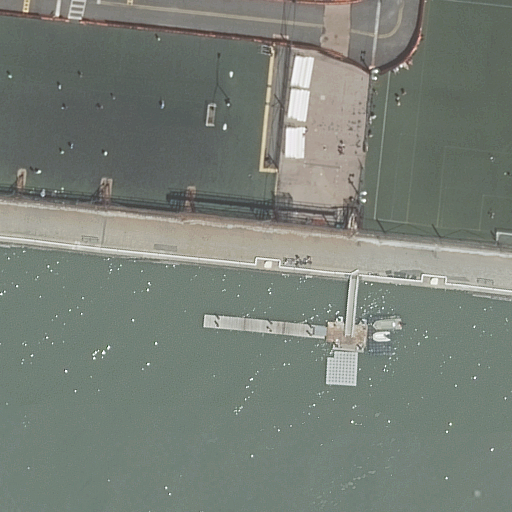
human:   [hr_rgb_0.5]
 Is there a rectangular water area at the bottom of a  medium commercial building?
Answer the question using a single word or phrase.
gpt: no

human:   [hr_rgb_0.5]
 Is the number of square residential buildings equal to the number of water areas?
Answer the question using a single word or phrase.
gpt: no

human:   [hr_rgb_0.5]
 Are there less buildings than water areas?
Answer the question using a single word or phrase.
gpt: no

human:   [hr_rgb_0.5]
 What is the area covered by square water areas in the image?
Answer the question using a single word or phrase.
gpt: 0m2

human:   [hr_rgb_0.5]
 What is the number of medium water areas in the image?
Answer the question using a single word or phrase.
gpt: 0

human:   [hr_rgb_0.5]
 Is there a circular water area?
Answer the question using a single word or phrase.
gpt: no

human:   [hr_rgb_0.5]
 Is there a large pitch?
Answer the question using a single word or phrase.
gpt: yes

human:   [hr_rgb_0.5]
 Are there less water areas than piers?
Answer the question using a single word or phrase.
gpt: no

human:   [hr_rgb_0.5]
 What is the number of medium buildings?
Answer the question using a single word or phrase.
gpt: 0

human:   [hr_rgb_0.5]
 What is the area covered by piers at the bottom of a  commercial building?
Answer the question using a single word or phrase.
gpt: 0m2

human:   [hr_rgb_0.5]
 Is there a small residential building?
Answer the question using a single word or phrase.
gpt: no

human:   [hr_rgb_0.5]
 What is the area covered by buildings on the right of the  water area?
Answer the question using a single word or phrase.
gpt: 0m2

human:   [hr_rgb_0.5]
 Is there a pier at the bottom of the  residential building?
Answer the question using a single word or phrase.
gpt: yes

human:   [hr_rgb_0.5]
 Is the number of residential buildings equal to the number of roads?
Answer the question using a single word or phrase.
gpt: no

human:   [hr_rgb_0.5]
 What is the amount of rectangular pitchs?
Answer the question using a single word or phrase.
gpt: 2

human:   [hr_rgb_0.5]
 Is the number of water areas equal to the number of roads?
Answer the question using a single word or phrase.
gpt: no

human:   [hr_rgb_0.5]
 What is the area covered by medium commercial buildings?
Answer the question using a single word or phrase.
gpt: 0m2

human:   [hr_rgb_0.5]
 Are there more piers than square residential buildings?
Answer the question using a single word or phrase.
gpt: yes

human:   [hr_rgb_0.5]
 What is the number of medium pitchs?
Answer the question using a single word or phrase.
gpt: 1

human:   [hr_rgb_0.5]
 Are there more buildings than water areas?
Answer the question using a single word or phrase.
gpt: no

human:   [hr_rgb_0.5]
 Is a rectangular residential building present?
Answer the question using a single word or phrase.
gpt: yes

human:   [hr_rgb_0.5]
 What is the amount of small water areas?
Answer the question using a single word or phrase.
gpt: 0

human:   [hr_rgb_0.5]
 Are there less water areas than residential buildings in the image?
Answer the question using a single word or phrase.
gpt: no

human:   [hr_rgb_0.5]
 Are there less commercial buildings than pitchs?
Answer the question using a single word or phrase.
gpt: yes

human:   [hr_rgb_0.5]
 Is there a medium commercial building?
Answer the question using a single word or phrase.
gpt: no

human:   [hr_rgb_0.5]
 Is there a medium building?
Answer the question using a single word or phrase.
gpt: no

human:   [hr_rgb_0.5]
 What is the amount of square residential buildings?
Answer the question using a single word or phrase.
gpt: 0

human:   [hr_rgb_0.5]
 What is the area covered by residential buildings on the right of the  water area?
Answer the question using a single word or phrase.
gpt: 0m2

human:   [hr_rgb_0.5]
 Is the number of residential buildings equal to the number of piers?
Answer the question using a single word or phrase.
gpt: yes

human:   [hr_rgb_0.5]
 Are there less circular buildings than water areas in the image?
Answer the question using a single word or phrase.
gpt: yes

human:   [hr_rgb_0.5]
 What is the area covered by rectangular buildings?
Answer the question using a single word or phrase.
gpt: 5777m2

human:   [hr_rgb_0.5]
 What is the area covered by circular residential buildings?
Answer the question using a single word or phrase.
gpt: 0m2

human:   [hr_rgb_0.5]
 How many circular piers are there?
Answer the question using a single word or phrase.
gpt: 0

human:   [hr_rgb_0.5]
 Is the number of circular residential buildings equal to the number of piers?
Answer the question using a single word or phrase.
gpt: no

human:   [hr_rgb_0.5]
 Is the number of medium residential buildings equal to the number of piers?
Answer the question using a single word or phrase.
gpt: no

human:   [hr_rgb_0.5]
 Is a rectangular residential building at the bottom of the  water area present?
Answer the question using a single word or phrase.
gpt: no